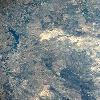
Label: land